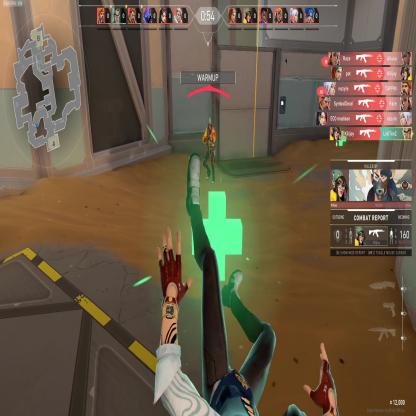
Label: enemy